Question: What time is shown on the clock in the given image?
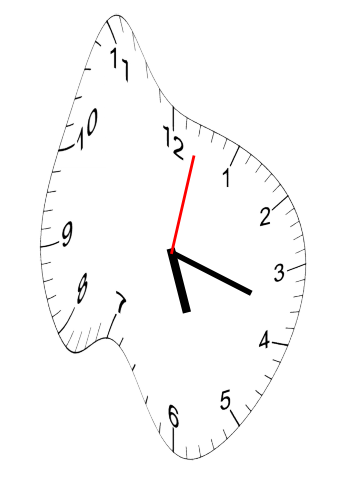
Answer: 05:18:02